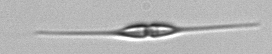
Label: Cylindrotheca